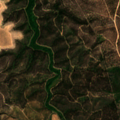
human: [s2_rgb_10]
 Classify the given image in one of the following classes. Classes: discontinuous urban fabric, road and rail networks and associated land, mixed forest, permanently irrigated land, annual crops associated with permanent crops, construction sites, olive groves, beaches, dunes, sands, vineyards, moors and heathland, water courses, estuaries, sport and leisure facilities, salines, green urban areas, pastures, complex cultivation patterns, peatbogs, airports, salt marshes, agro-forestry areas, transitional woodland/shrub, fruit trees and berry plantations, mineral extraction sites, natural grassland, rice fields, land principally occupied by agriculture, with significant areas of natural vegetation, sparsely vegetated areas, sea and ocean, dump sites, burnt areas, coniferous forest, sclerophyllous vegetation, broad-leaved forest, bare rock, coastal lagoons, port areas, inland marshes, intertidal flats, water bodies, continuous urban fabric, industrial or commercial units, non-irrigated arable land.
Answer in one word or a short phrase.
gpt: broad-leaved forest, mixed forest, transitional woodland/shrub